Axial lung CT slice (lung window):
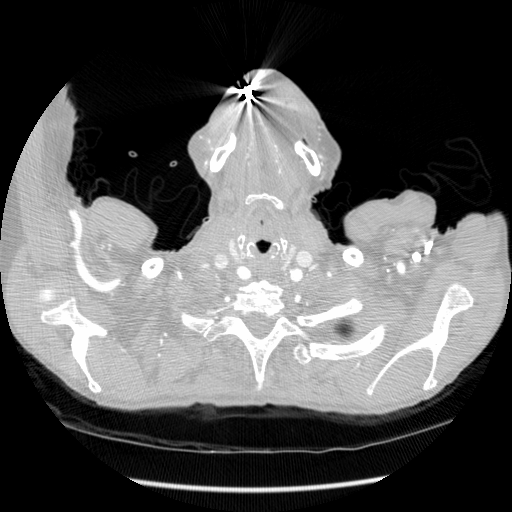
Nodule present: no